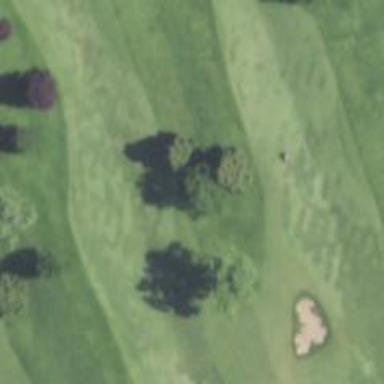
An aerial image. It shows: View of golf hole.